Aerial crown-view tile of a tropical tree (Barro Colorado Island, Panama), acquired 20240813:
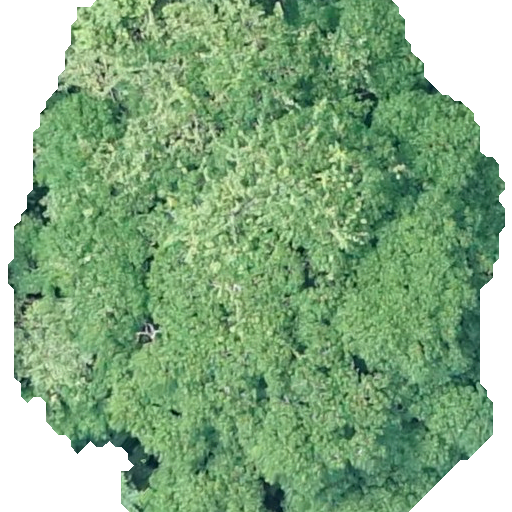
Species: Hura crepitans
GBIF accepted scientific name: Hura crepitans
Crown area: 341.485 m²